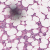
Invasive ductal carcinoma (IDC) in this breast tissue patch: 1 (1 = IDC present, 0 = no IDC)